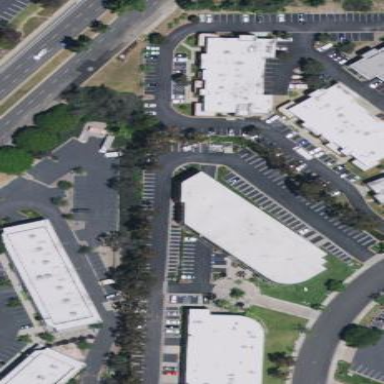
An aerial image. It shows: Office building.